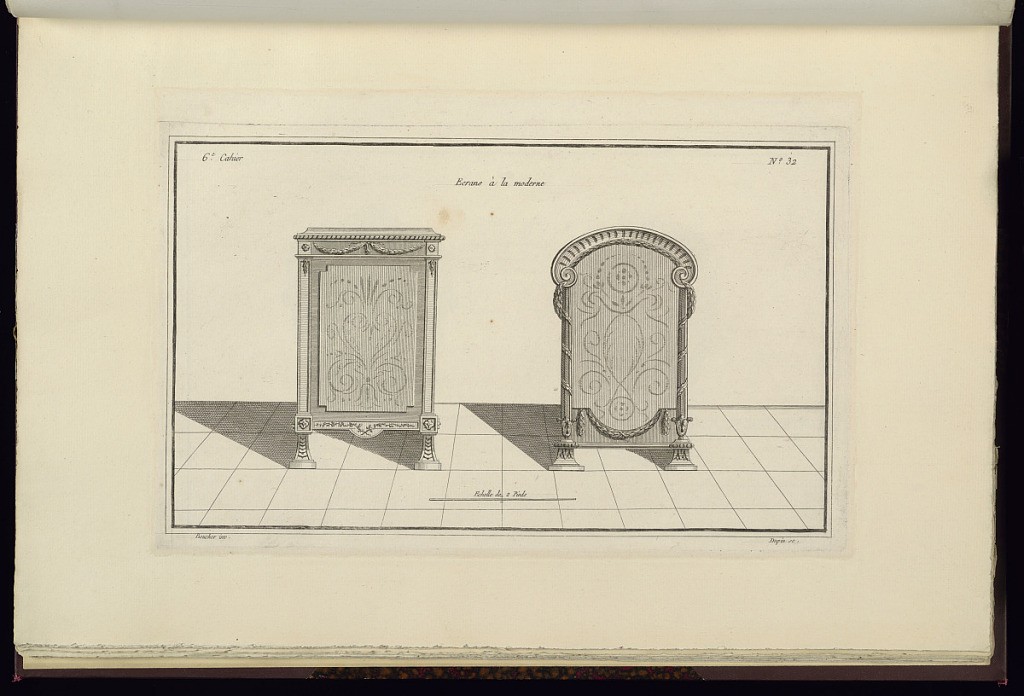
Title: Ecrans à la moderne
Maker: Juste-François Boucher, French, 1736 – 1782
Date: ca. 1775
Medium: Engraving on off white laid paper
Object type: Print
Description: Designs for two standing screens with carved decoration including ribbon twist, garland, acanthus leaf, and rosette ornamentation. The plate is signed.